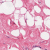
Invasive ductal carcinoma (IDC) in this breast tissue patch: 0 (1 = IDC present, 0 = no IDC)